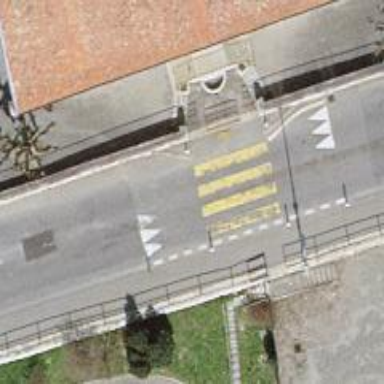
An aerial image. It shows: Zebra crossing on the road.